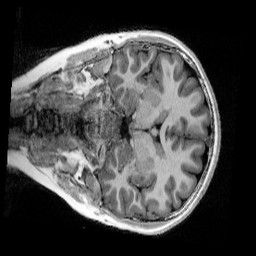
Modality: UNIT1_denoised
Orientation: coronal
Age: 10
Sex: female
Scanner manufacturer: siemens
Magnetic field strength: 3 T
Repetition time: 4 s
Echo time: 0.00303 s